The trace is the raw vibration amplitude of a rotating bearing as a function of time. What is the most likely bearing condition (normal, inner_race, outer_race, ball)?
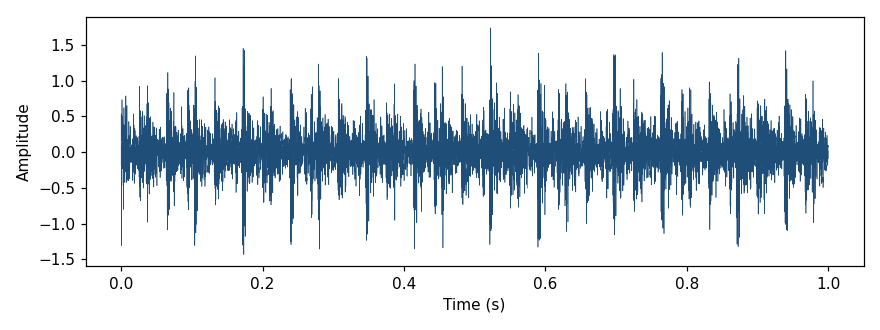
Answer: outer_race